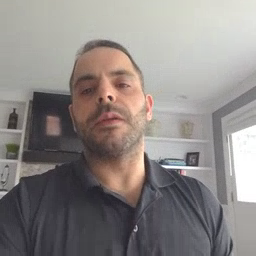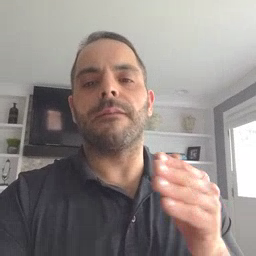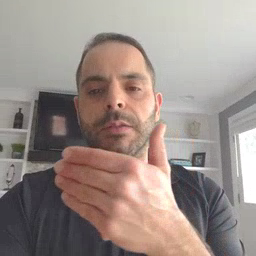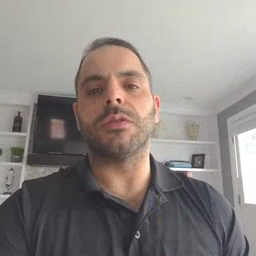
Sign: fish